Question: I have dataframe as below:
'''
Name Marks Place Points
John-->Hile 50 Germany-->Poland 1
Rog-->Oliver 60-->70 Australia-->US 2
Harry 80 UK 3
Faye-->George 90 Poland 4
'''

I want a result as below which finds counts of value having "-->"column wise and transpose it and result as below dataframe:
'''
Column Count
Name 3
Marks 1
Place 1
'''
This df is eg.This datframe is dynamic and can vary in each run like in 2nd Run we might have Name,Marks,Place or Name,Marks or anything else, So code should be dynamic which can run on any df.
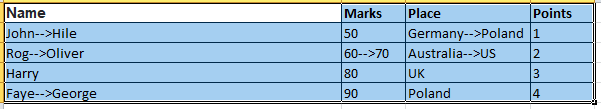
Answer: You can select object columns and column-wise perform a count and summation:
'''
df.select_dtypes(object).apply(lambda x: x.str.contains('-->')).sum()
Name 3
Marks 1
Place 2
dtype: int64
'''
---
Another weird, but interesting method with 'applymap':
'''
(df.select_dtypes(object)
.applymap(lambda x: '-->' in x if isinstance(x, str) else False)
.sum())
Name 3
Marks 1
Place 2
dtype: int64
'''